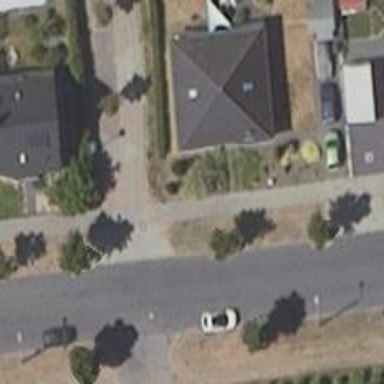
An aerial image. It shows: Sidewalk along the footway.